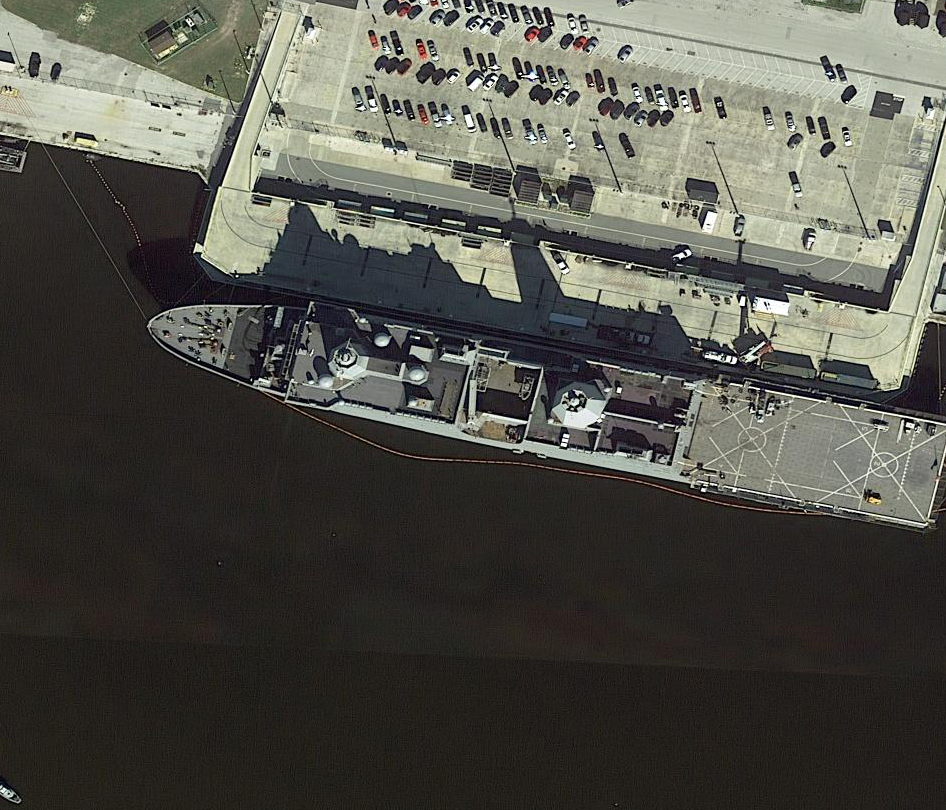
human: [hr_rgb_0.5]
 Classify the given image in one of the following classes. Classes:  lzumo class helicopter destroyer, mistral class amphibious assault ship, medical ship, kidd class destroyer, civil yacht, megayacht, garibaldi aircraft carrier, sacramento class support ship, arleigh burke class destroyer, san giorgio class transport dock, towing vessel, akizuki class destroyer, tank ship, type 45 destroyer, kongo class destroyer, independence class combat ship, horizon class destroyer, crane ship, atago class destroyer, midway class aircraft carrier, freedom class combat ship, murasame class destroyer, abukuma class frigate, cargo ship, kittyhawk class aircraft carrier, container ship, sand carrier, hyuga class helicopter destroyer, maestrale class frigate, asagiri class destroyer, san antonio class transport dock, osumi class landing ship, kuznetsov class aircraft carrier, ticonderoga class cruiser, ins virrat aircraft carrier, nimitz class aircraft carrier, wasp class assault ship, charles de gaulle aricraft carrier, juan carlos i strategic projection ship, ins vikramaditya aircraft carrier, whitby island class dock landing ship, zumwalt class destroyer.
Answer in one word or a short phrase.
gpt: San Antonio class transport dock